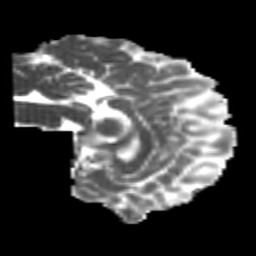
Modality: MD
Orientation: sagittal
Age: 24
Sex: male
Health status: healthy
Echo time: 0.074 s